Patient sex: M
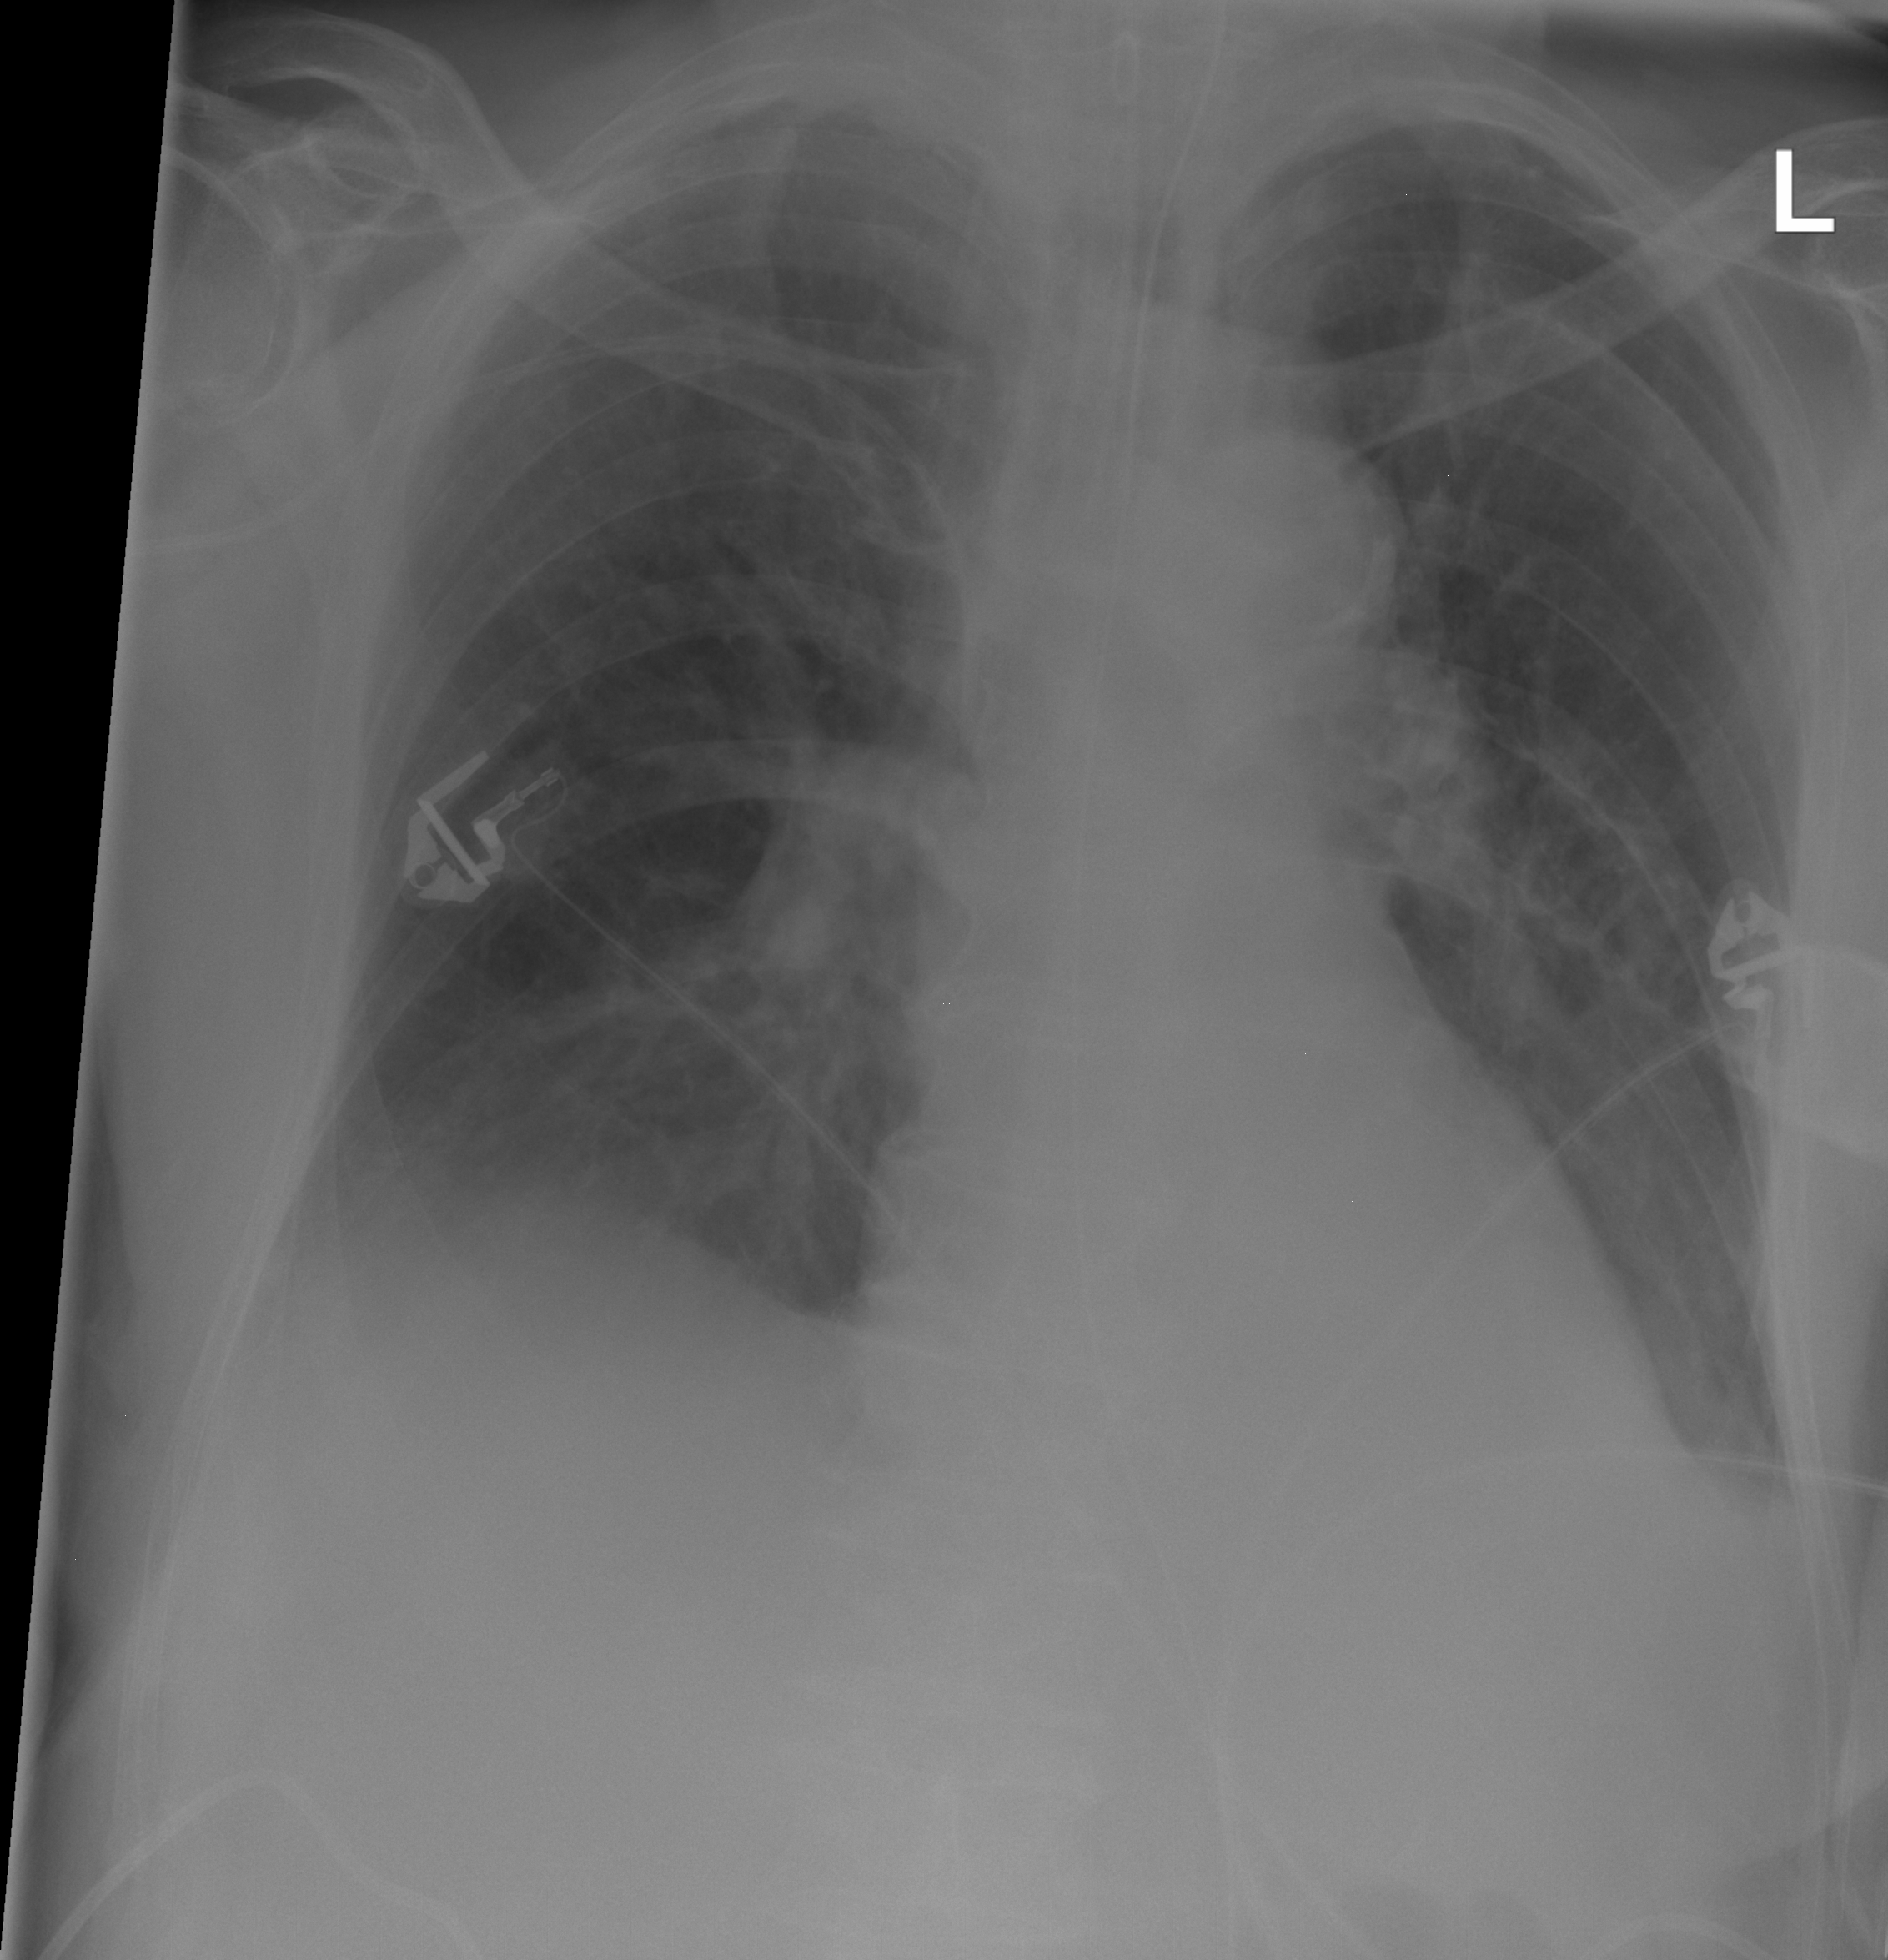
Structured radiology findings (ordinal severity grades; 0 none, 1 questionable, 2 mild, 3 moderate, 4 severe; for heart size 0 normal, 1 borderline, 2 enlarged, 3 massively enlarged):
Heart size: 0
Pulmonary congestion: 0
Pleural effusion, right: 0
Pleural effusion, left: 0
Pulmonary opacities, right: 0
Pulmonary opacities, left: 0
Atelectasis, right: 2
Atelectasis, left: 0